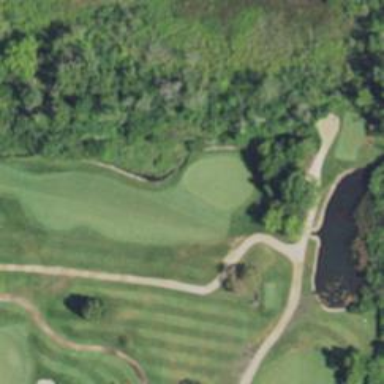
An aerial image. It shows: View of golf hole.